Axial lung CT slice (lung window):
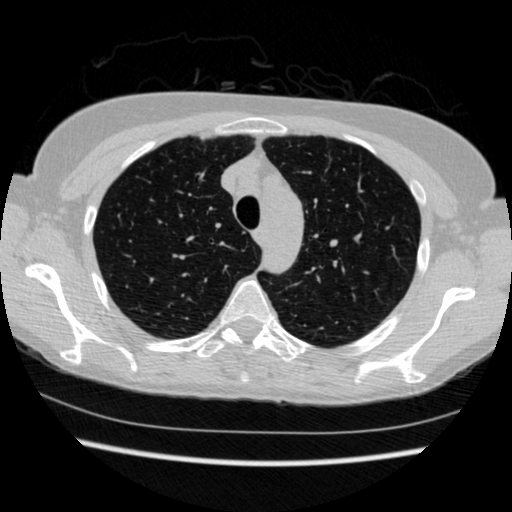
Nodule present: no